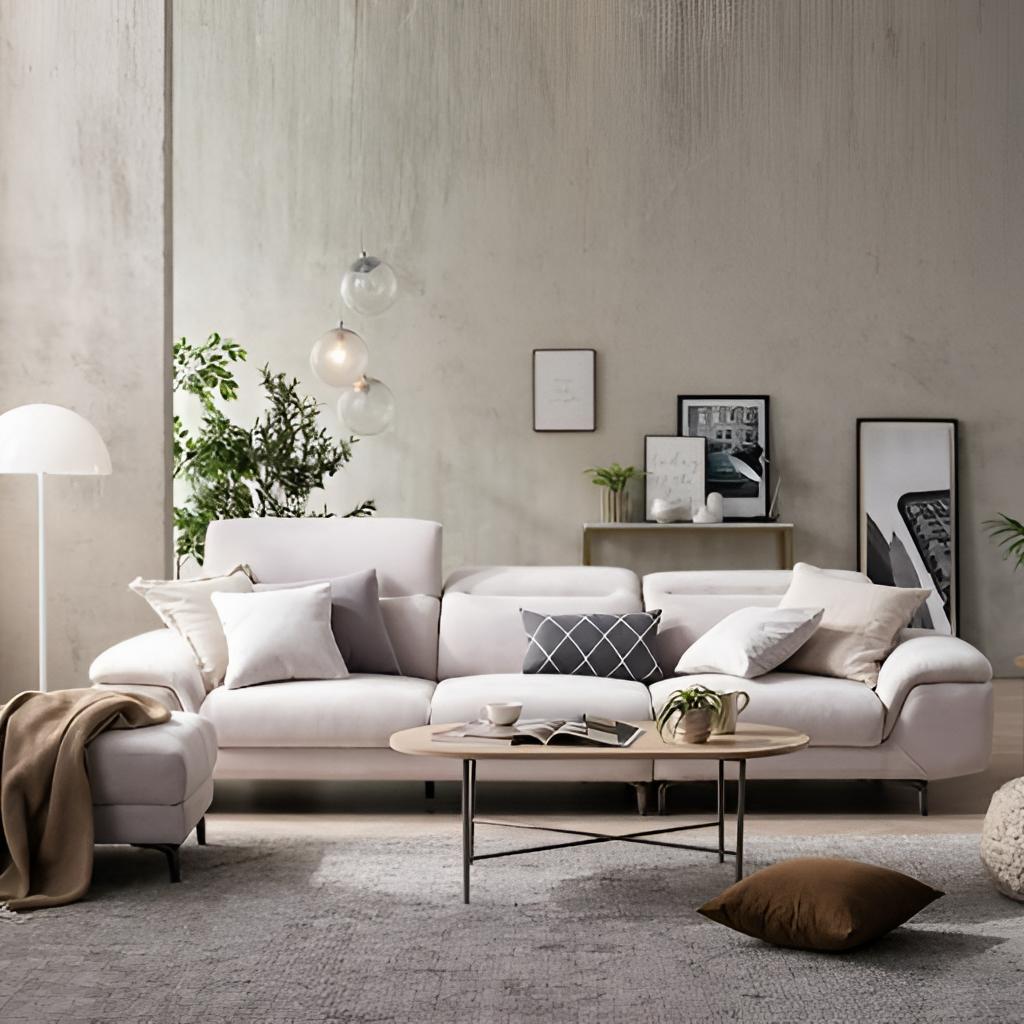
beige fabric sofa, living room, modern, fabric flooring, with textured pattern, beige paint wallpaper, with solid pattern